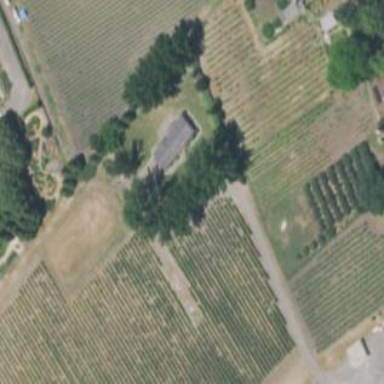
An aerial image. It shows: Vineyard with wine grapes as the main crop.